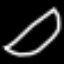
Label: line